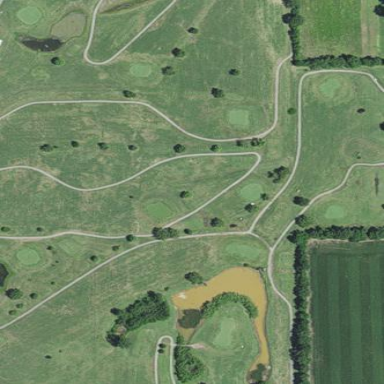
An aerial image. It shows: Golf course.